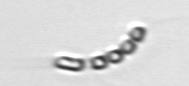
Label: Chaetoceros